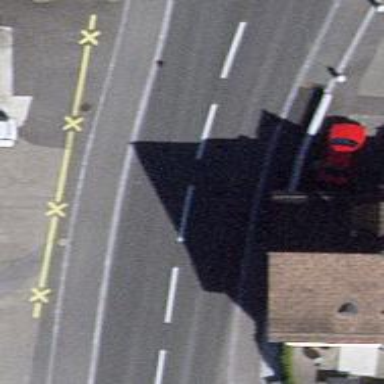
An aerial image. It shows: Secondary road.